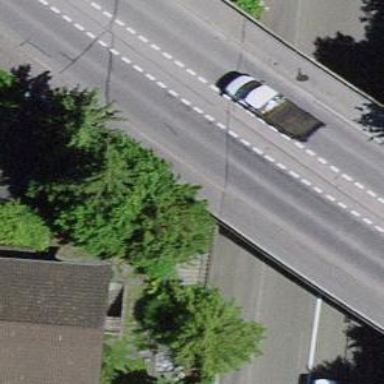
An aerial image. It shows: Asphalt steps along the road.